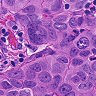
Metastatic tissue present: yes